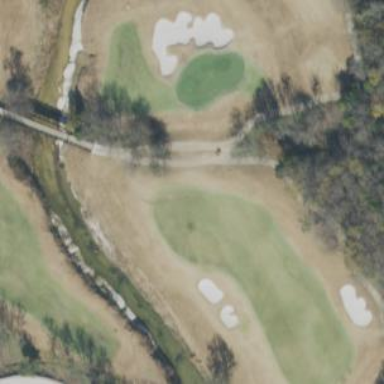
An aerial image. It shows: Asphalt cartpath for golf.